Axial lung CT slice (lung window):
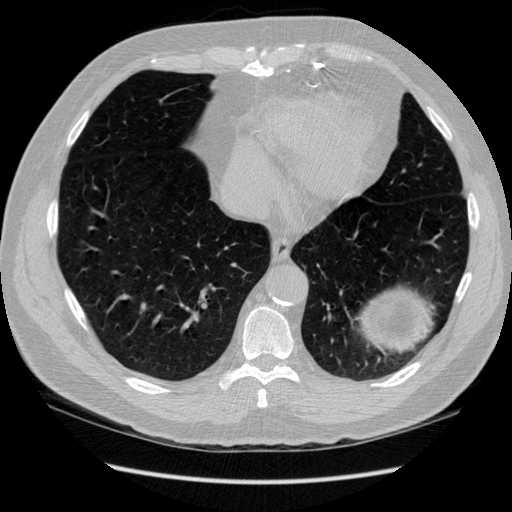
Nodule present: no